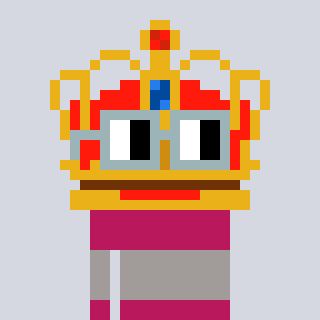
a pixel art character with square dark gray glasses, a crown-shaped head and a darkpink-colored body on a cool background